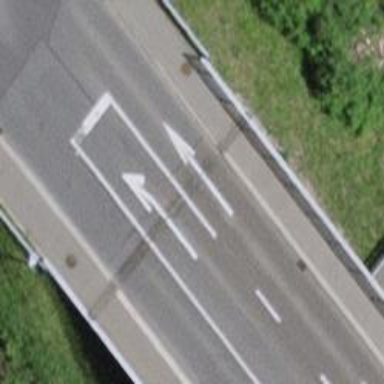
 featuring bridge. There is cycle track alongside the road."